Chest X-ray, PA view. Patient: 28 years old, sex F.
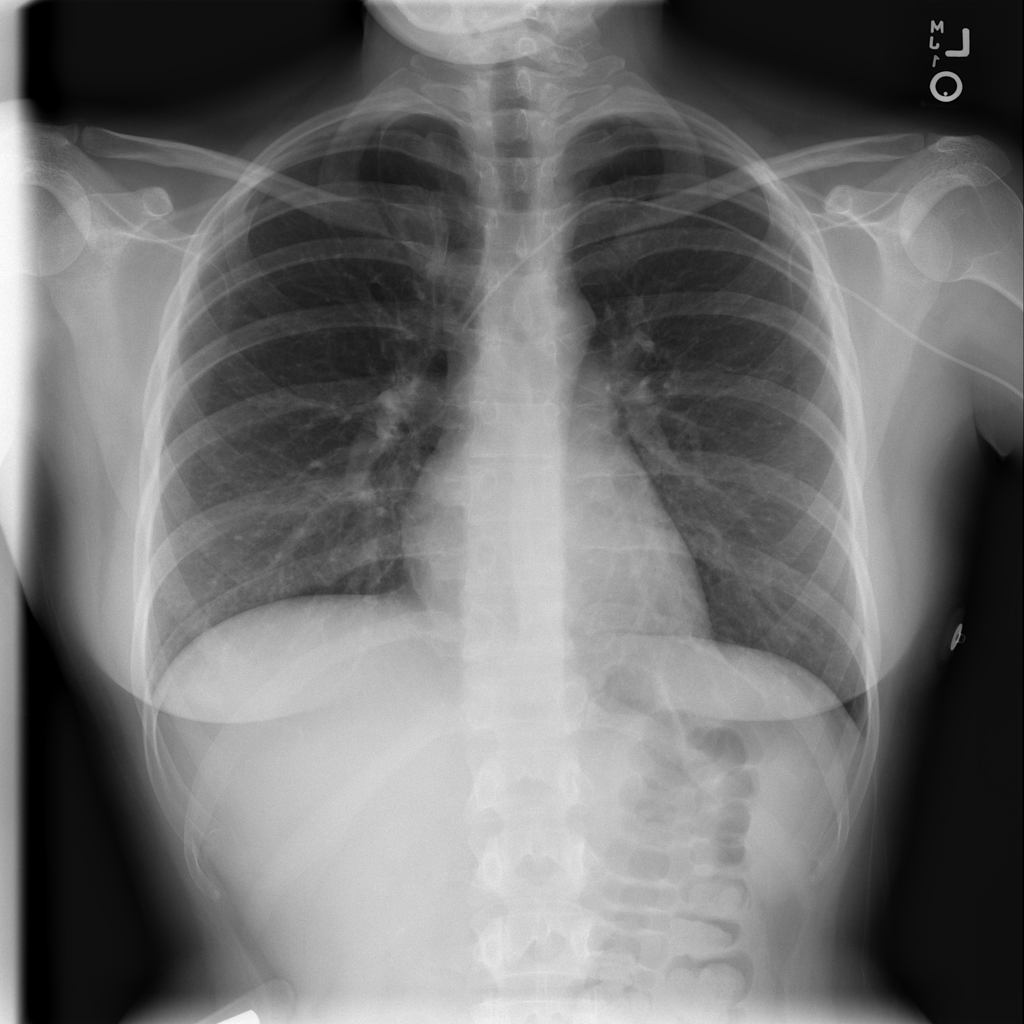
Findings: No Finding